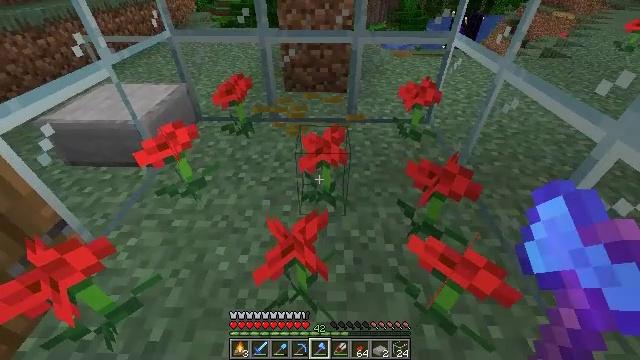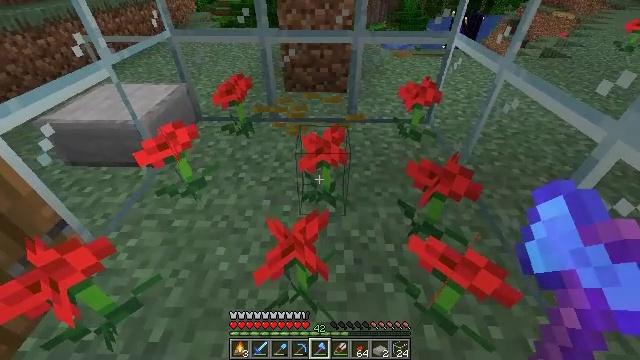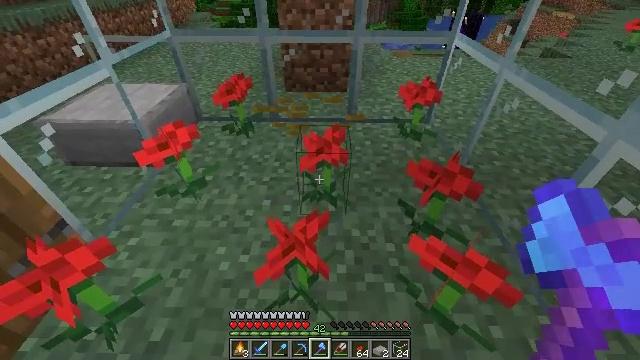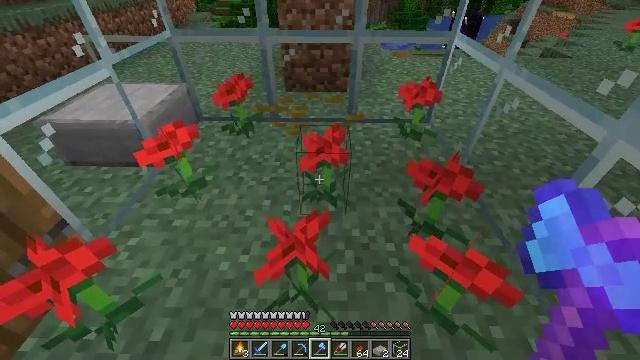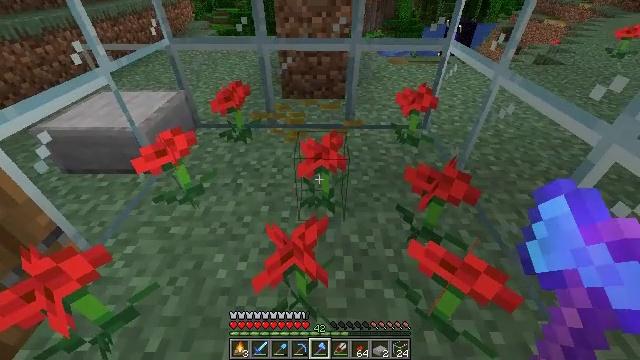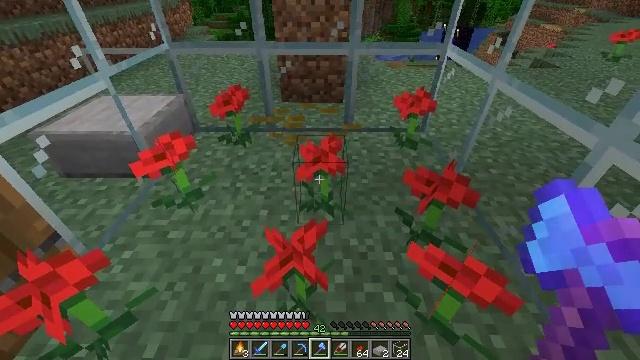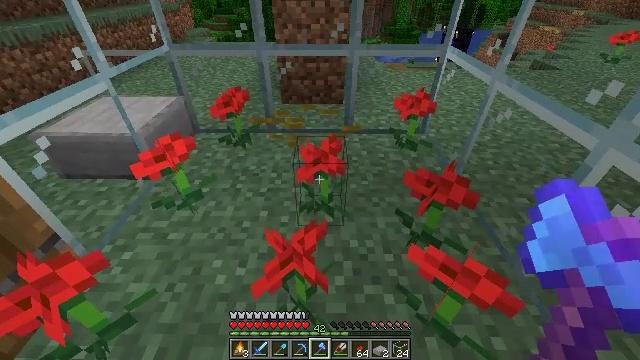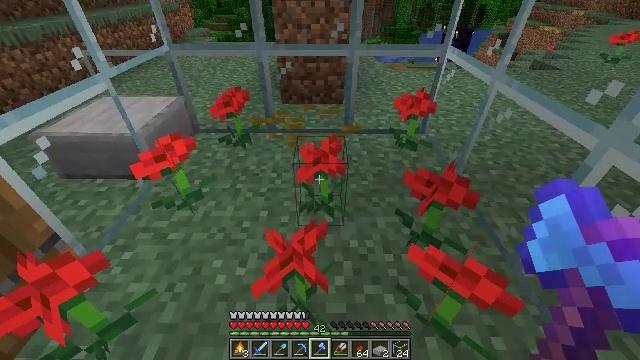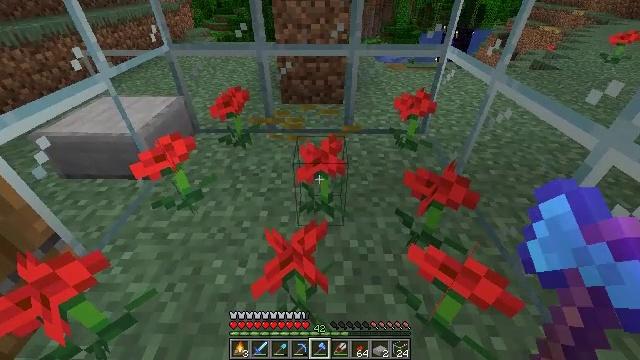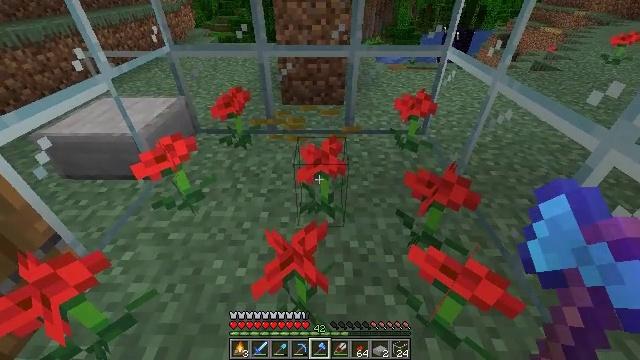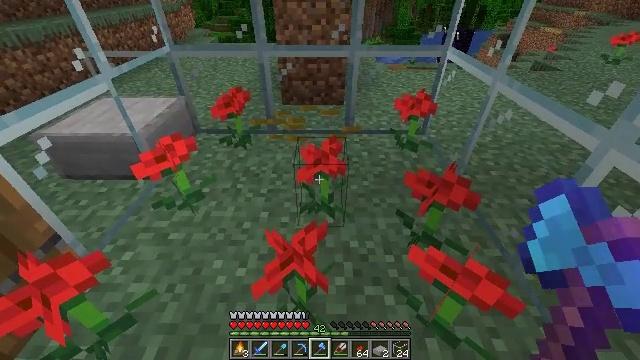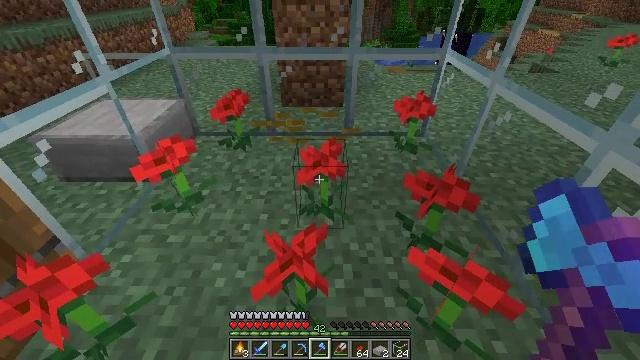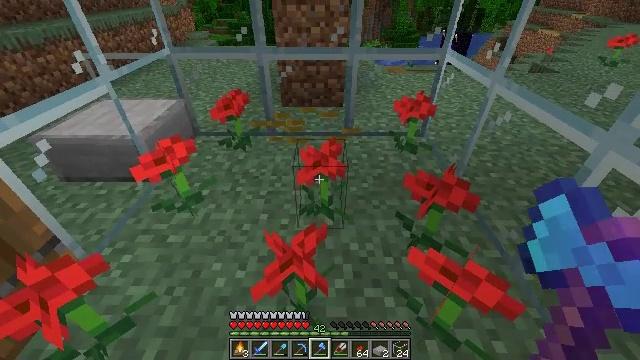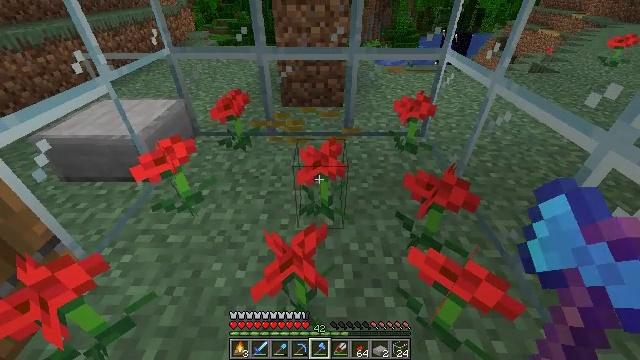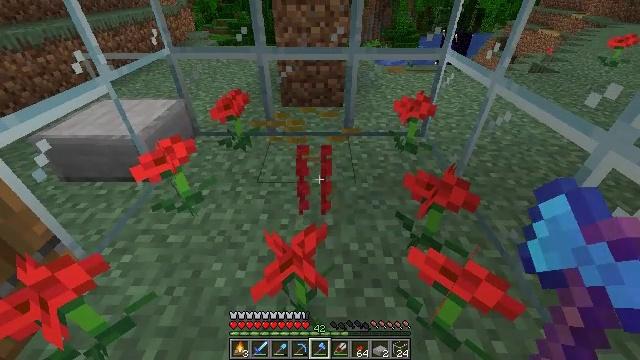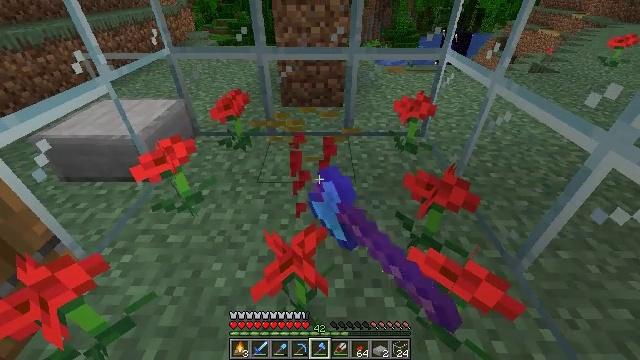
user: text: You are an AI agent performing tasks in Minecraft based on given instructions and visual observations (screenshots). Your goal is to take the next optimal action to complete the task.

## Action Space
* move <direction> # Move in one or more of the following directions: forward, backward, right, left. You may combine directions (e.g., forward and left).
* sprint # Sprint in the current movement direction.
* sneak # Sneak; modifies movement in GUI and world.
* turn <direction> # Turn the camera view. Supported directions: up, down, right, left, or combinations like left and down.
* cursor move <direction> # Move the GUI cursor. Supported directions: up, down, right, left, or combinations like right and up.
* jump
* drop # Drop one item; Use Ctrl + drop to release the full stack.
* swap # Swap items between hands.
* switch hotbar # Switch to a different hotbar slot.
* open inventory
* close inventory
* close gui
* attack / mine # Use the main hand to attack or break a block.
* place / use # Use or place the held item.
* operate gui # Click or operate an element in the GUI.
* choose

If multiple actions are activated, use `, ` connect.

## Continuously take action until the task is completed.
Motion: motion action
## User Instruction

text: Collect the poppy by clicking on it.
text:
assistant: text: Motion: no_op
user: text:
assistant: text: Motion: no_op
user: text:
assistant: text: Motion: no_op
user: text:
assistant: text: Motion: turn up
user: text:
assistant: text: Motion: no_op
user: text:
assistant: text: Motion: no_op
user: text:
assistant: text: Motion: no_op
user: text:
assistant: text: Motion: no_op
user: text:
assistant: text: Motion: no_op
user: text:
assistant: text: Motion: no_op
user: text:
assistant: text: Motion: no_op
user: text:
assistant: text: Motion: no_op
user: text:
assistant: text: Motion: no_op
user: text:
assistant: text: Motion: attack / mine
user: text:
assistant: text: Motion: attack / mine
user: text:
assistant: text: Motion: no_op
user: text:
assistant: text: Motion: no_op
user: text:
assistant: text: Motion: no_op
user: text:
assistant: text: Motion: no_op